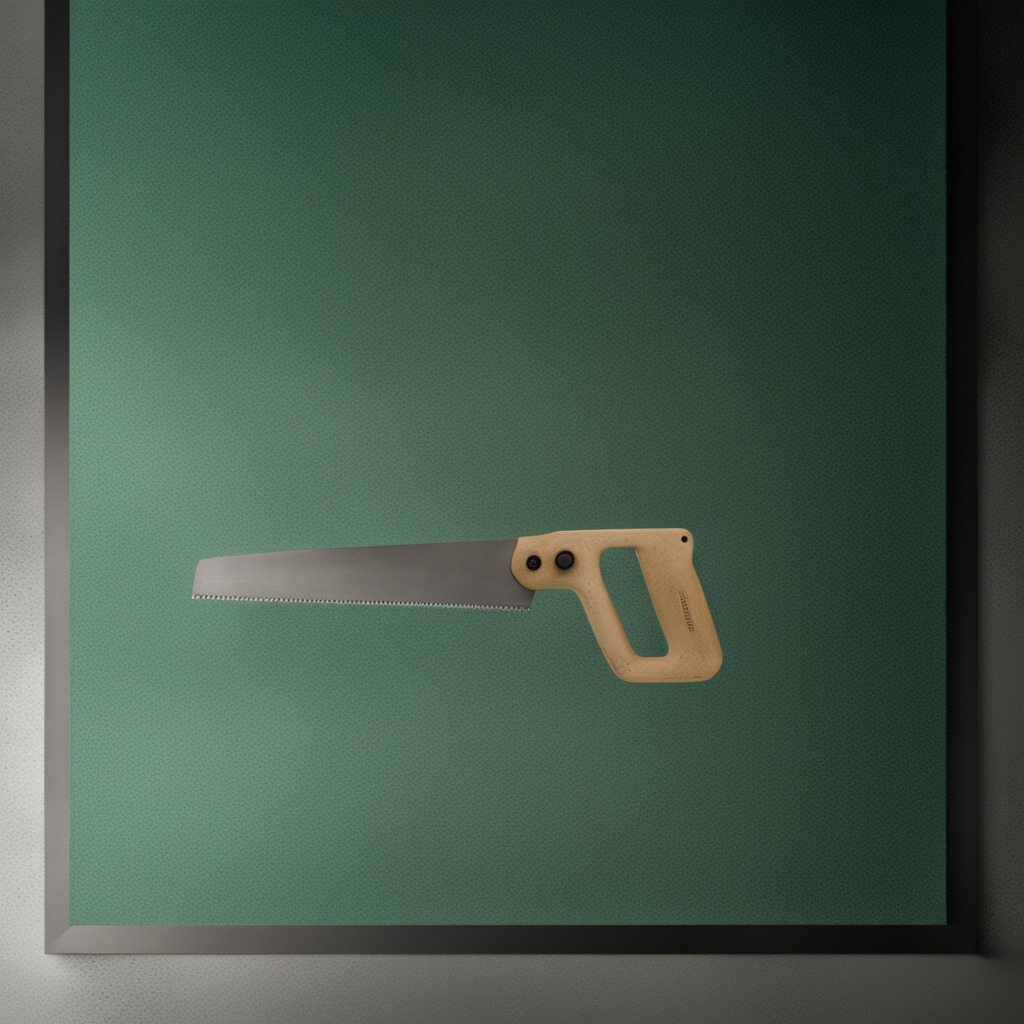
A metal saw is lying on a clean granite tabletop covered with a green rubber mat inside a workshop under bright overhead lighting crisp shadows high clarity worn but beneath the mat.